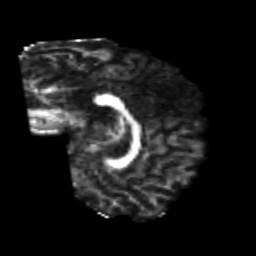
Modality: FA
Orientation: sagittal
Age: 22
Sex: male
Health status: healthy
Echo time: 0.074 s